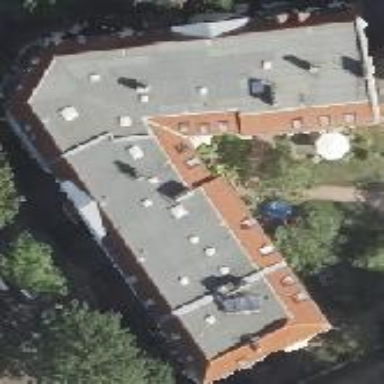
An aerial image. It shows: Unique apartment building with double saltbox roof shape.